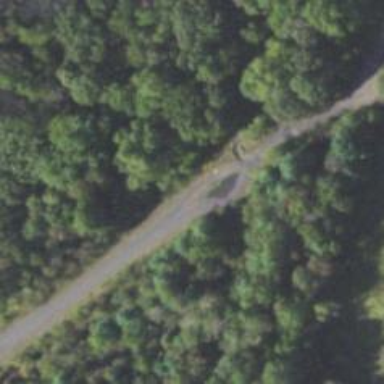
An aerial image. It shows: Abandoned railway.